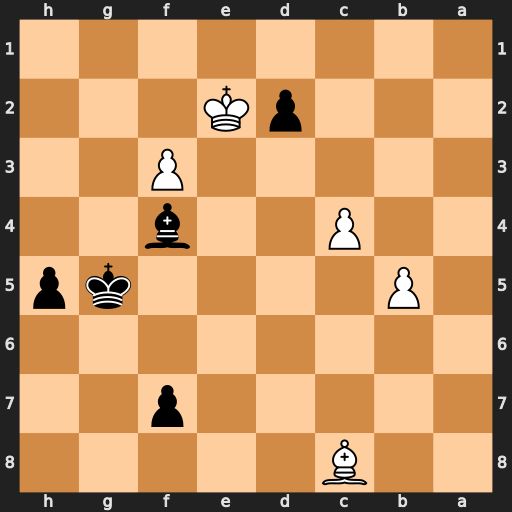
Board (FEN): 2B5/5p2/8/1P4kp/2P2b2/5P2/3pK3/8
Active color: b
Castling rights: -
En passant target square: -
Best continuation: f5 b6 h4 b7 h3